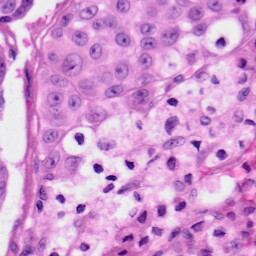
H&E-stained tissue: Skin